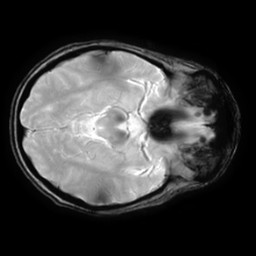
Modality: T2starw
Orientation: axial
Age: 62
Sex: female
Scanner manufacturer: ge
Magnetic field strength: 3 T
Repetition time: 0.65 s
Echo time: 0.02 s